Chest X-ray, AP view. Patient: 33 years old, sex M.
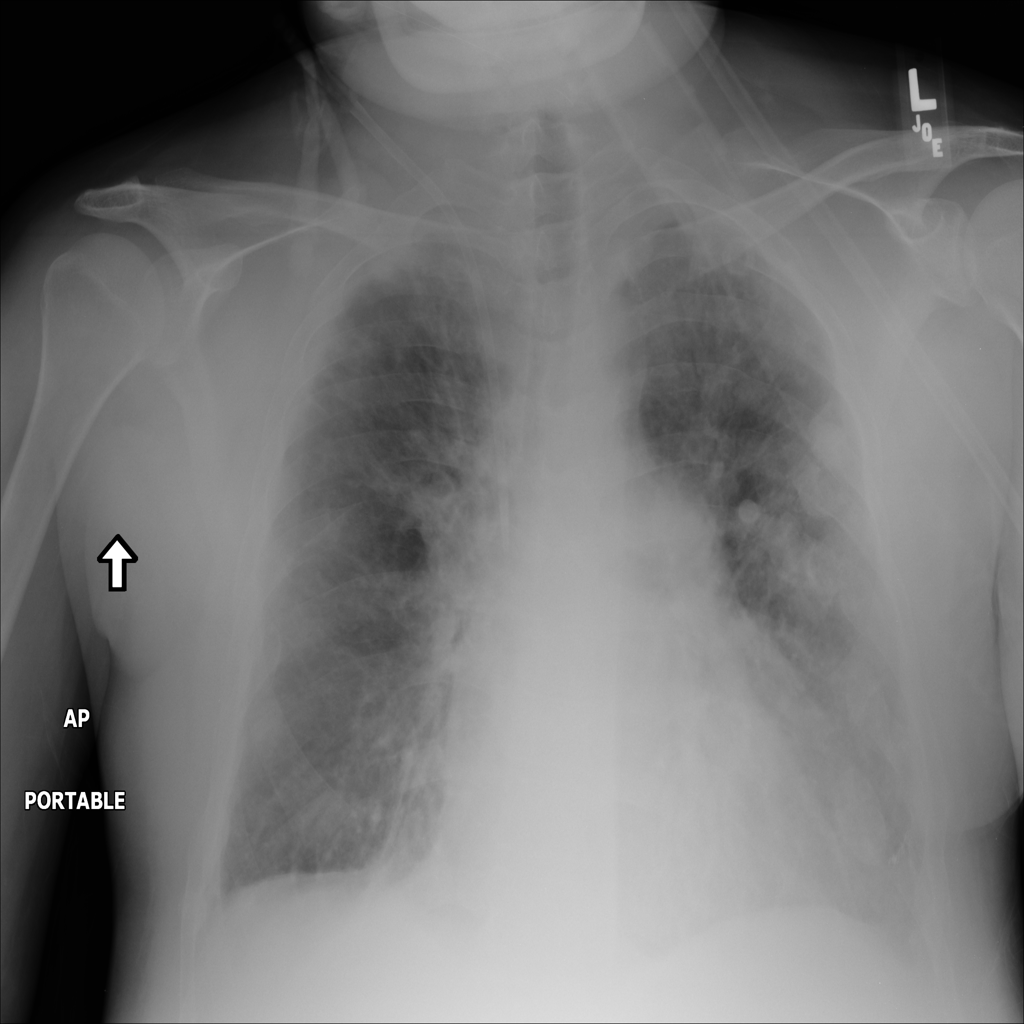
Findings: Edema, Infiltration, Pneumonia